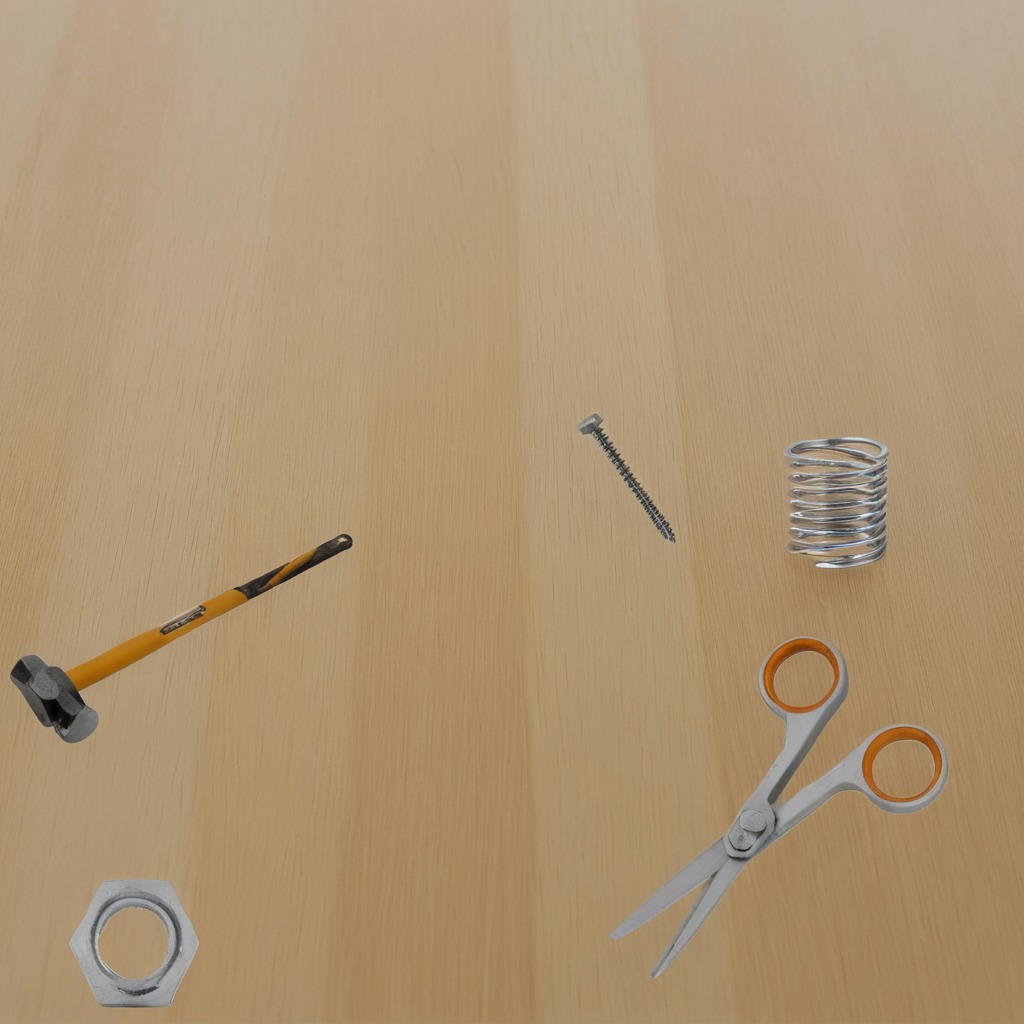
A metal machine screw, a hammer, a coiled metal spring, a metal nut, and a pair of scissors are lying on the plywood surface.